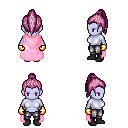
a pixel art fantasy rpg character, female body template, dark elf, purple skin, pink cape, metal pants, pink long topknot hairstyle, gold gloves, black shoes, four views (front, back, left, right), 2x2 character sprite sheet, small pixel art, hard edges, no anti-aliasing